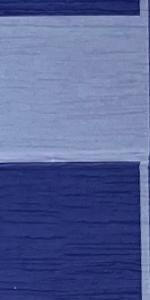
Label: Empty